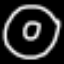
Label: donut